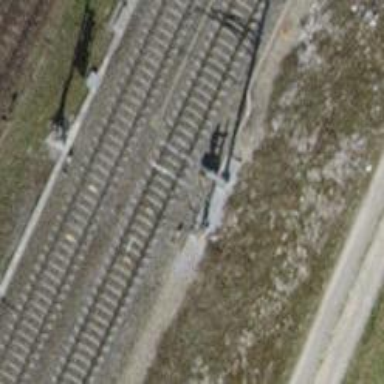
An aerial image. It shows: Railway signal.